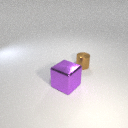
large purple metal cube in front of small brown metal cylinder